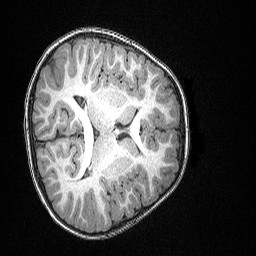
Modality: T1w
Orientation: axial
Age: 73
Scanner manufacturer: siemens
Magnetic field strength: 3 T
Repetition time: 2.5 s
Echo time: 0.00347 s